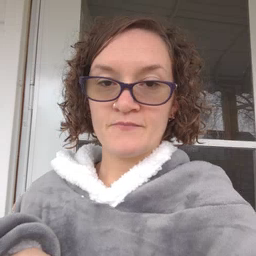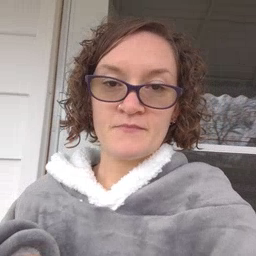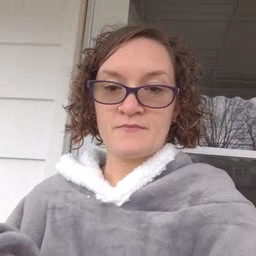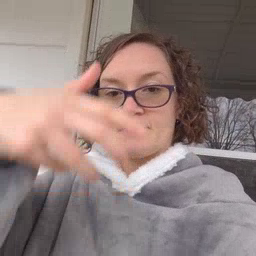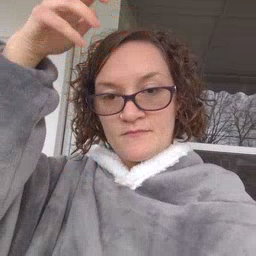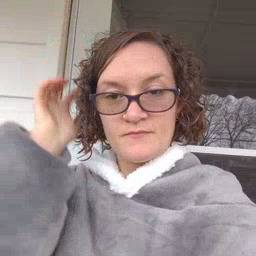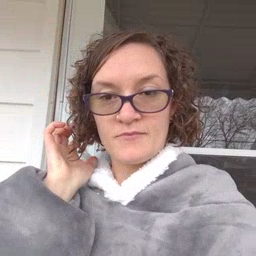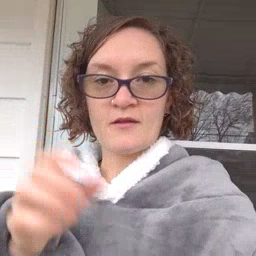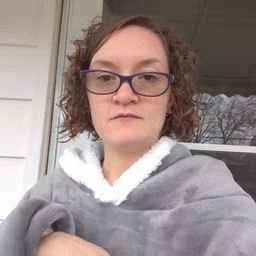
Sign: lion